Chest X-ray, AP view. Patient: 66 years old, sex M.
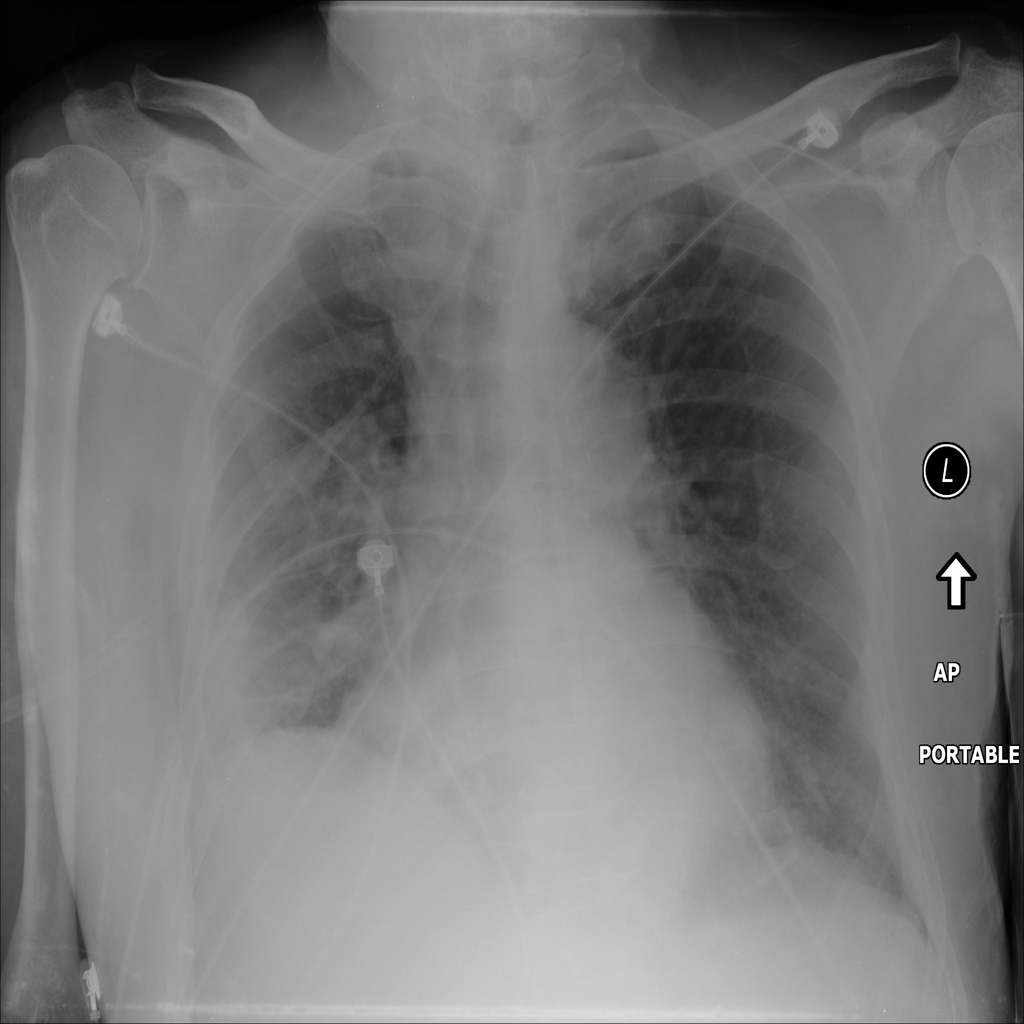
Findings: Atelectasis